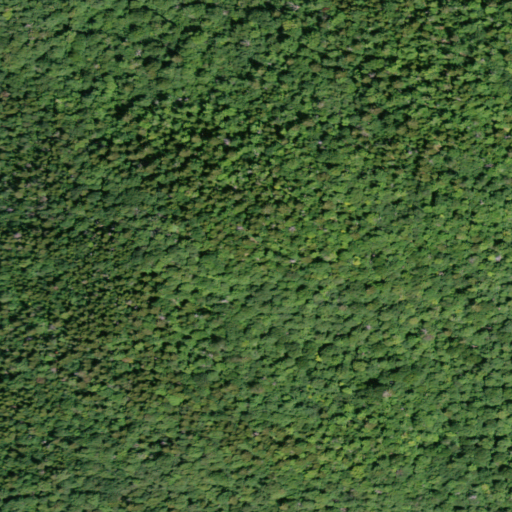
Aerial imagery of mountain in New York named Stacy Mountain containing deciduous forest, evergreen forest, and mixed forest